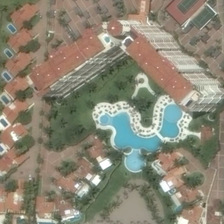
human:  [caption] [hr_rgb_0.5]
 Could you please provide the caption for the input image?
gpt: some buildings are around a large swimming pool in a resort .

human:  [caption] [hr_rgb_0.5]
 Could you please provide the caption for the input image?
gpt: some buildings are around a large swimming pool in a resort .

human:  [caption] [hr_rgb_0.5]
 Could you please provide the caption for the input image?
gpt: swimming pool is in the center of the resort .

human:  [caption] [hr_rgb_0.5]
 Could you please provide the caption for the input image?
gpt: swimming pool is in the center of the resort .

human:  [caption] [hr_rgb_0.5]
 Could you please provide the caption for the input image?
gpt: some buildings are around a large swimming pool in a resort .